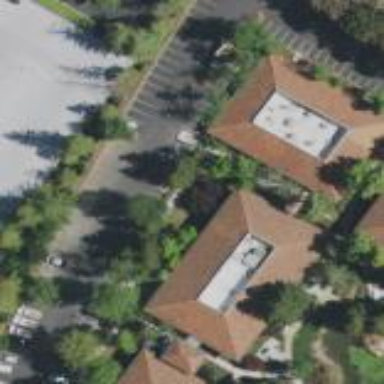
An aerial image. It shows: Commercial building.